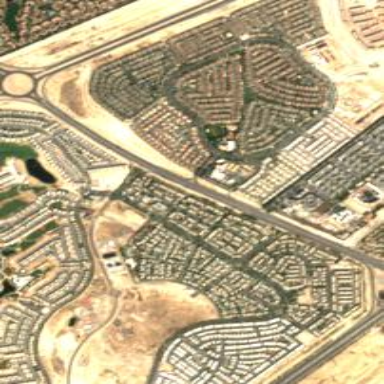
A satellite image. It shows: Residential area in neighborhood with fences surrounding it.